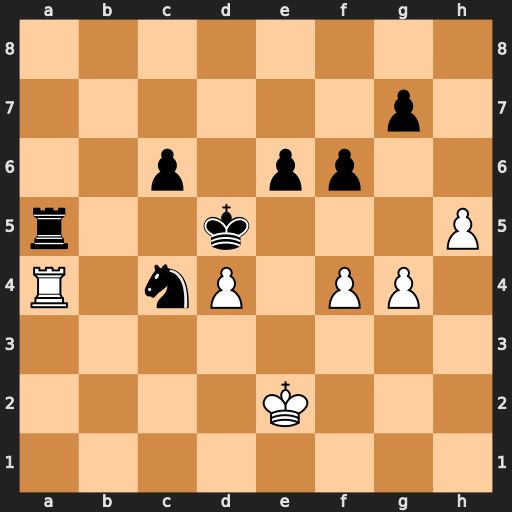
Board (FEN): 8/6p1/2p1pp2/r2k3P/R1nP1PP1/8/4K3/8
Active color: w
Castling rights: -
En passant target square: -
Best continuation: Rxa5+ Nxa5 g5 fxg5 fxg5